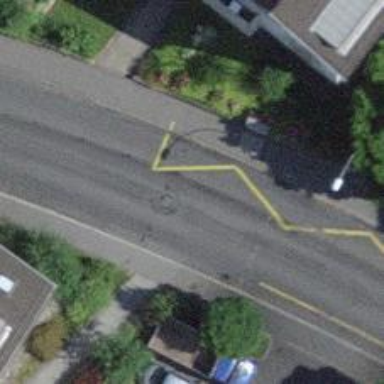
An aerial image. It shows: Trolleybus stop position for public transport.